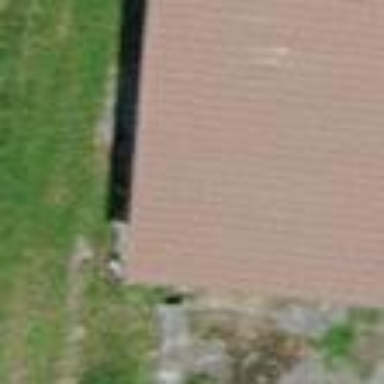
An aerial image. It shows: Shed.